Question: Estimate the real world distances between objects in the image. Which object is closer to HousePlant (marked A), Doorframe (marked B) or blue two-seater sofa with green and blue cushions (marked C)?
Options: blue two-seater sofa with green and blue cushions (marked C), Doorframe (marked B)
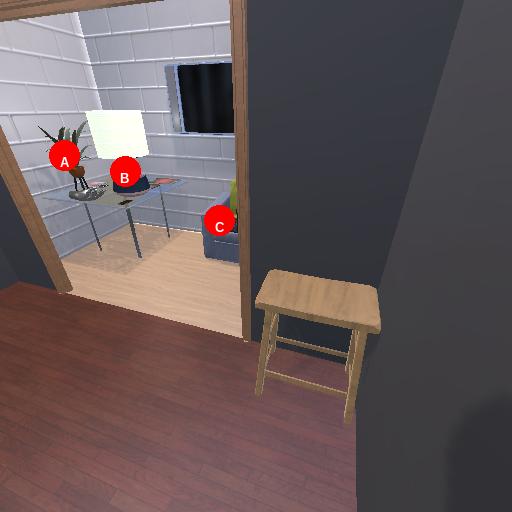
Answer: blue two-seater sofa with green and blue cushions (marked C)